Field crop: maize
Growth stage: 2
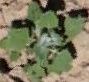
Species: chenopodium